Interaction volume radius: 5 \u00c5
Interaction volume height: 35 \u00c5
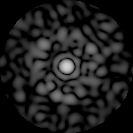
Disorder parameter: 0.8364